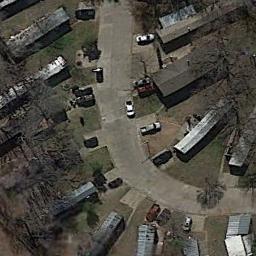
Label: residential